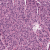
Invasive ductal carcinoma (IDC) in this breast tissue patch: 1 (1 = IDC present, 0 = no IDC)